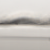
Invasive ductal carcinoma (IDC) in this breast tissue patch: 0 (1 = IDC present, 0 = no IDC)